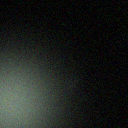
Screen state: off